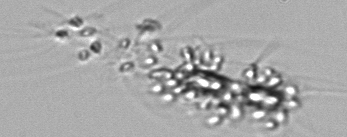
Label: Chaetoceros_didymus_TAG_external_flagellate